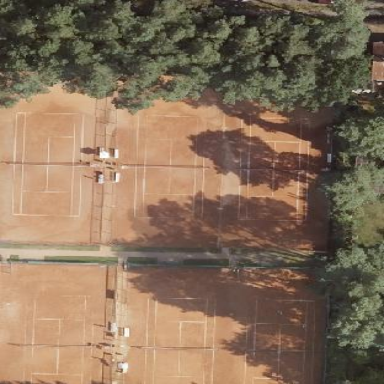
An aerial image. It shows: Tennis court on pitch.